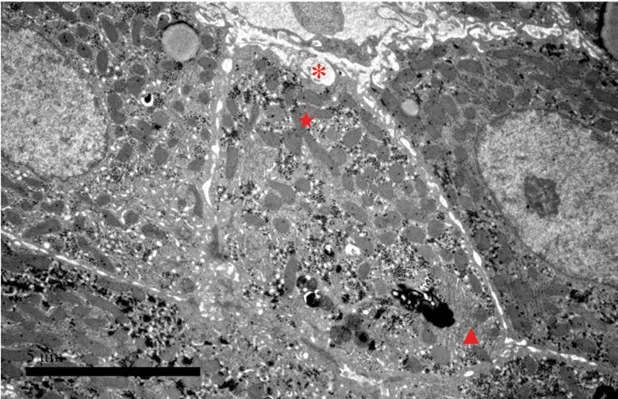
Electron microscopy of liver biopsy. (C) Hyperplasia of collagen fibers can be seen in liver cells, with cross-sections (*). The picture also presents with an increased number of mitochondria with abnormal morphology ( ) and an increased density of rough endoplasmic reticulum ( ) (9,000 x, scale bar: 5 mum).
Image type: pathology (h&e)